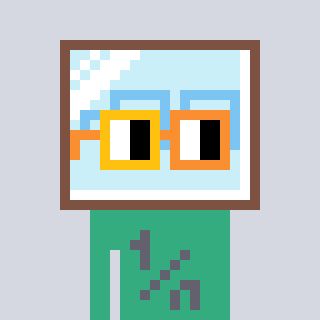
a pixel art character with square yellow and orange glasses, a mirror-shaped head and a teal-colored body on a cool background